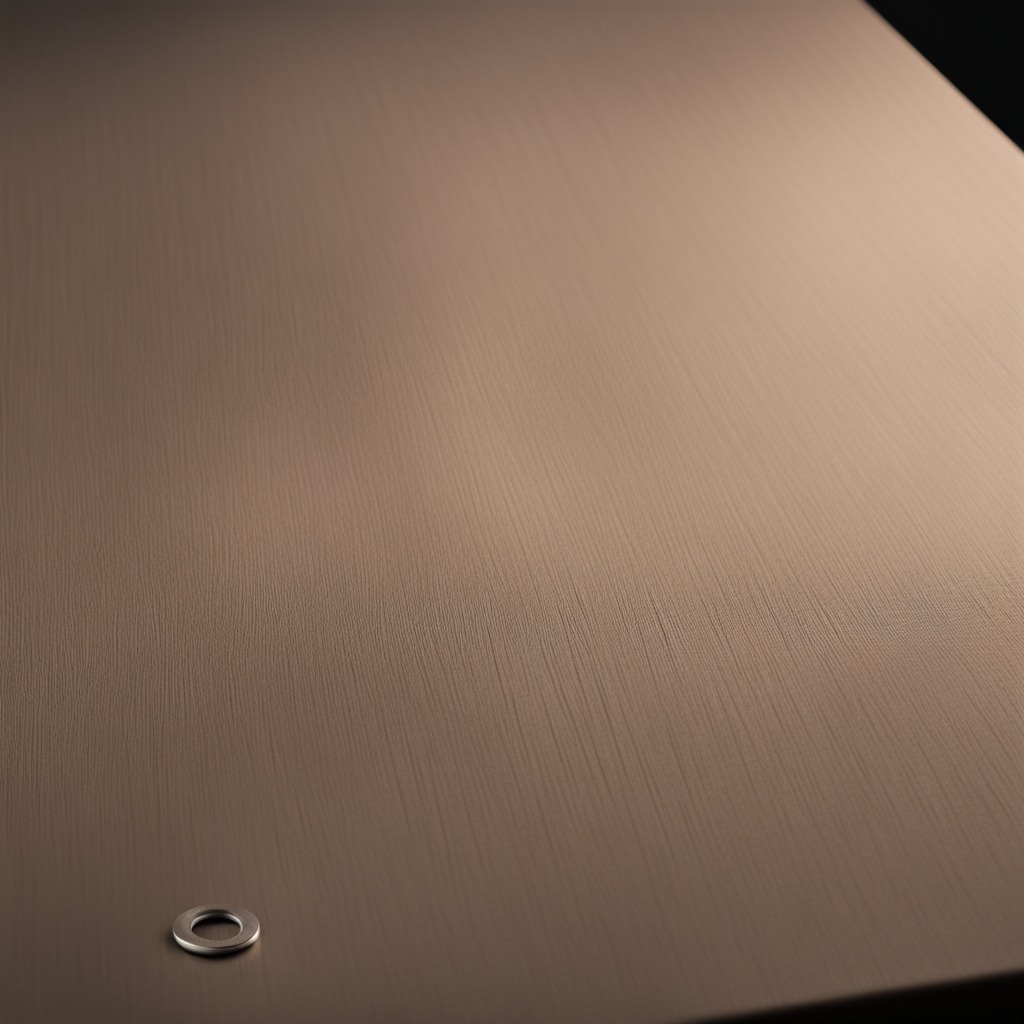
A flat metal washer lying on a wooden table inside a workshop at night.